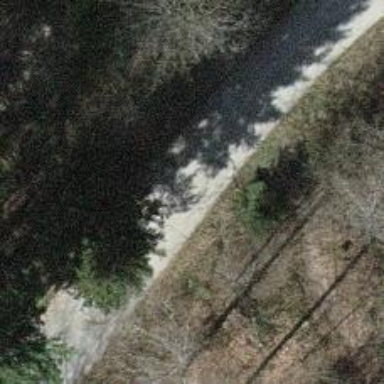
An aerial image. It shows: Unpaved path.